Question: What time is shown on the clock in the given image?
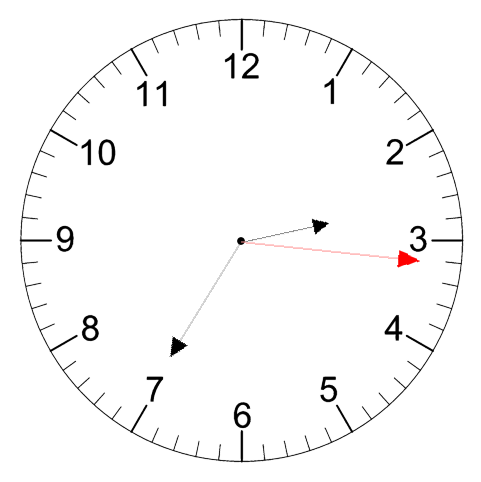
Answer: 02:35:16